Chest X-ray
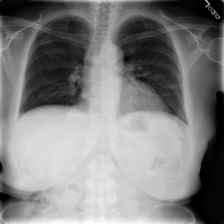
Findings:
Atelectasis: positive
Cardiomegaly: positive
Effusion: positive
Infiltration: negative
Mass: negative
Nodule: negative
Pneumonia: negative
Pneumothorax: negative
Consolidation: negative
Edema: negative
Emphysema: negative
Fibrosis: negative
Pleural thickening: negative
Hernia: negative